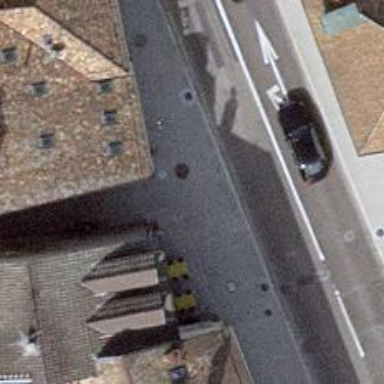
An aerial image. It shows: Pedestrian road.